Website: crate-barrel
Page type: billing-address
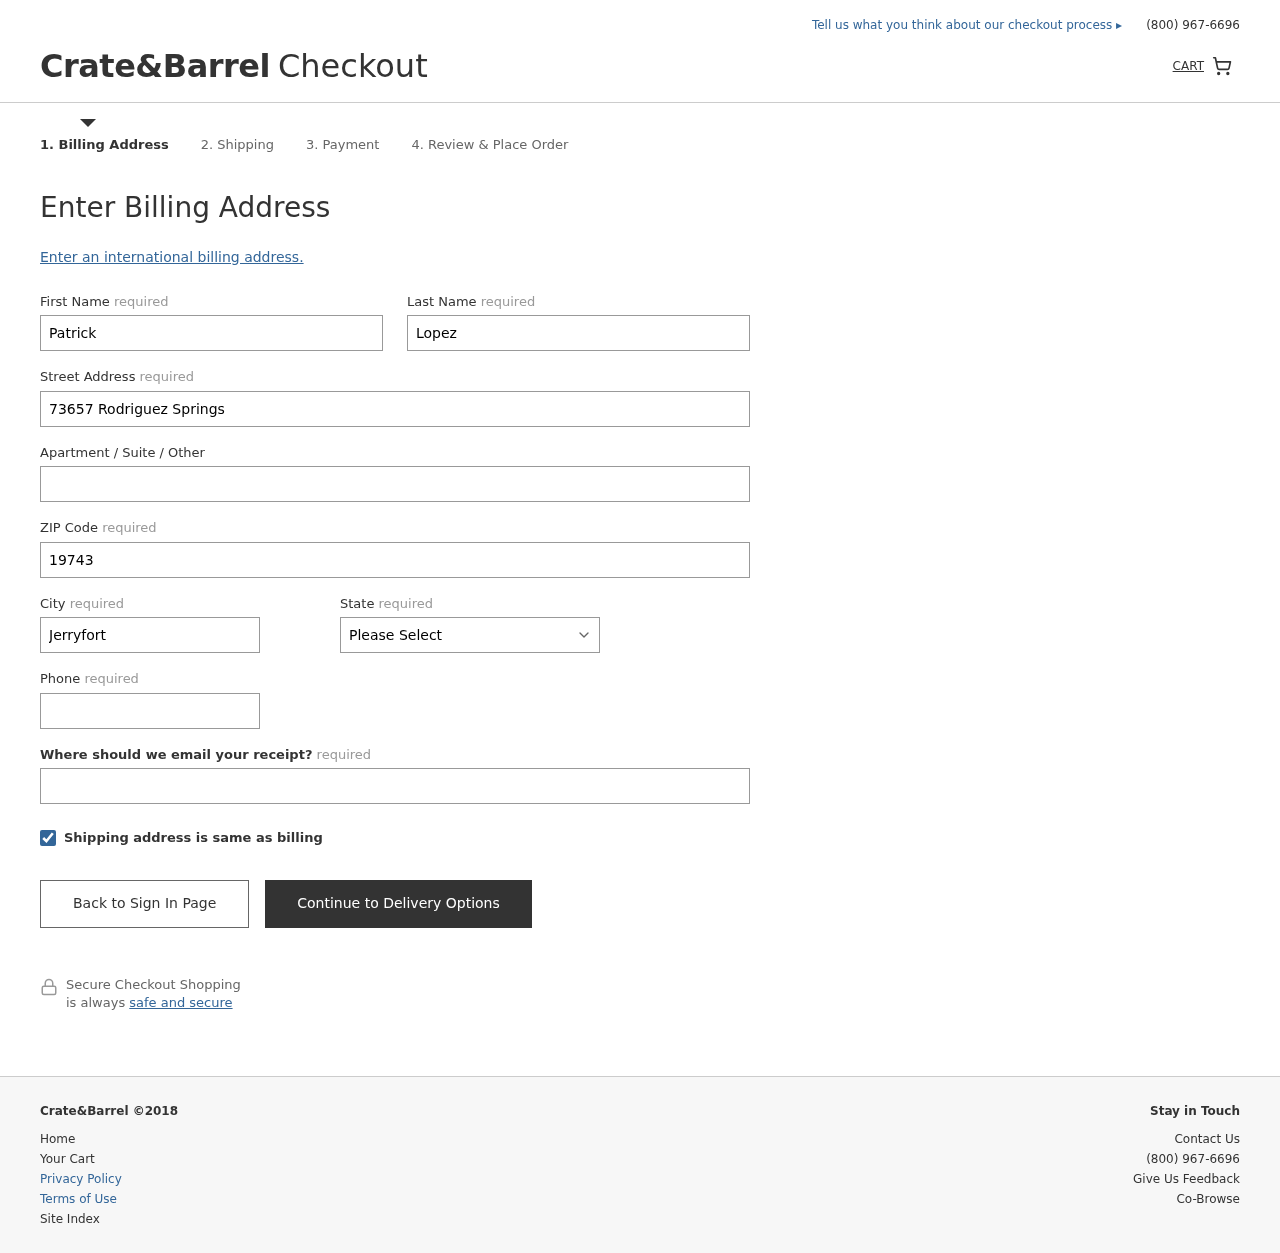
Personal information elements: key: PII_STATE
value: Maine
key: PII_FIRSTNAME
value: Patrick
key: PII_LASTNAME
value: Lopez
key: PII_STREET
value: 73657 Rodriguez Springs
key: PII_POSTCODE
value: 19743
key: PII_CITY
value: Jerryfort
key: PII_PHONE
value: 2054621640
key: PII_EMAIL
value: patricklopez@hotmail.com